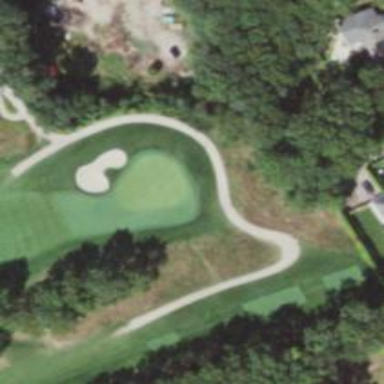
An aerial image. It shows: Path for both roads and golfers.